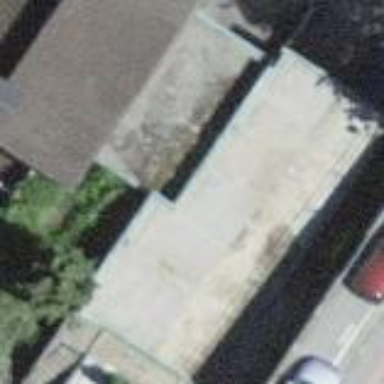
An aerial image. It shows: Garage building.